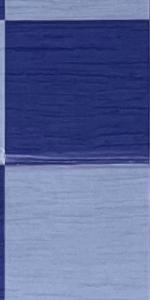
Label: Empty